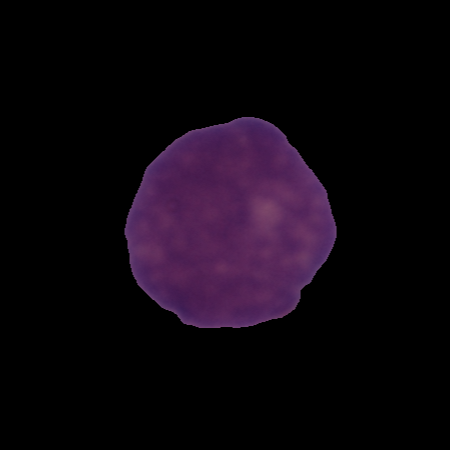
Label: healthy